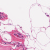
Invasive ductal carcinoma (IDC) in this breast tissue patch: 0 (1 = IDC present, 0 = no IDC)